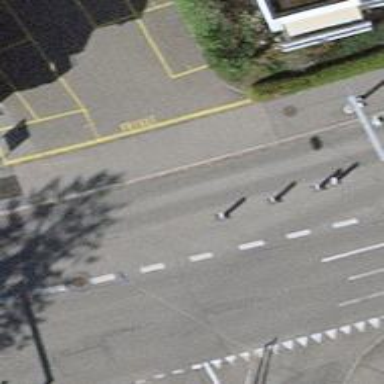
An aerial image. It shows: Unmarked crossing with traffic calming table.